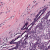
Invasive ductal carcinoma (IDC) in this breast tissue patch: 0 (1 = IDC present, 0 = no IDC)